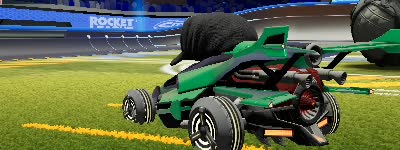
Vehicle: aftershock